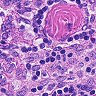
Metastatic tissue present: no